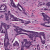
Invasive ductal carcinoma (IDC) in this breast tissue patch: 1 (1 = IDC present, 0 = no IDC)